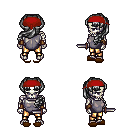
a pixel art fantasy rpg character, male body template, skeleton, steel chest armor, gold greaves, gray princess hairstyle, red bandana, cloth bracers, brown slippers, dagger, four views (front, back, left, right), 2x2 character sprite sheet, small pixel art, hard edges, no anti-aliasing